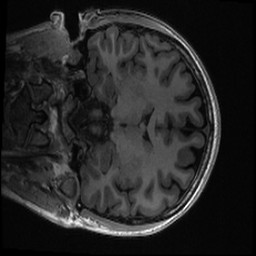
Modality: T1w
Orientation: coronal